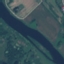
Land use / land cover class: River